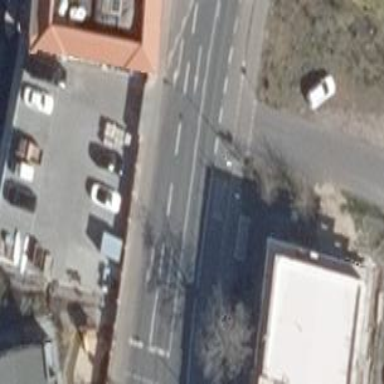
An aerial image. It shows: Secondary road with cycle track.